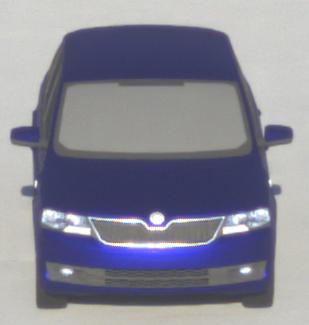
Make: Skoda
Model: Rapid Spaceback 1.2 TSI
Detailed model: Rapid Spaceback
Model produced from: 2013/10
Model produced until: 2015/04
Doors: 5
Color: blue
Road condition: dry road
Daytime: sunrise or sunset
Contrast: medium contrast